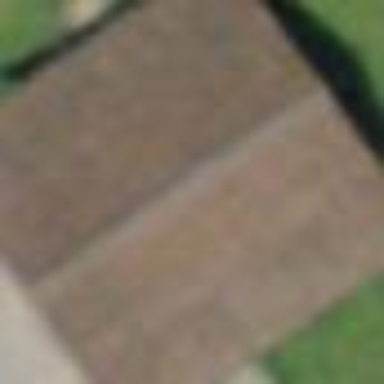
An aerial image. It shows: Garage.